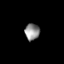
Tissue: skin
Cell type: Epithelial cells
Senescence score: 0.2293
Nuclear area (px): 239
Mean DAPI intensity: 143.326